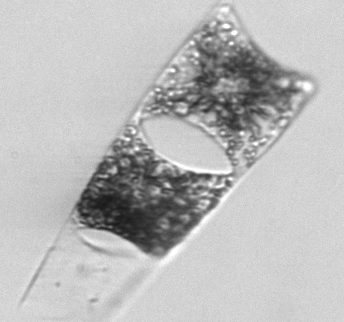
Label: Hemiaulus_membranaceus